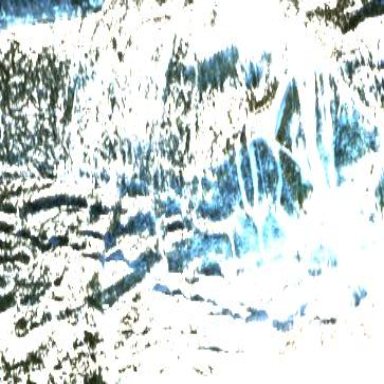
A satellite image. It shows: Area designated for winter sports.